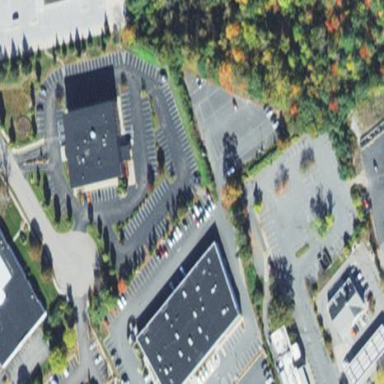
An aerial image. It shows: Building that houses car shop.